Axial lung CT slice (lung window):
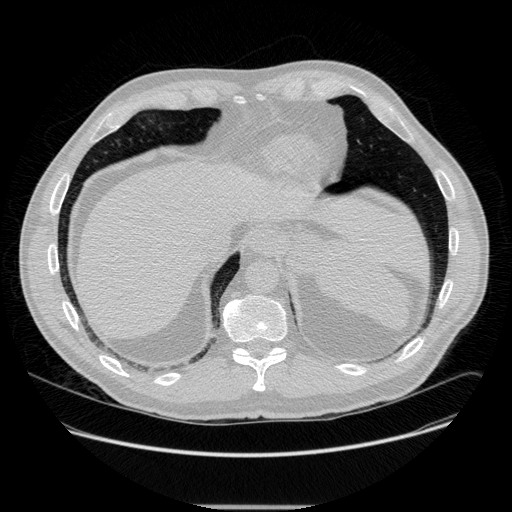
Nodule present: no